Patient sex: M
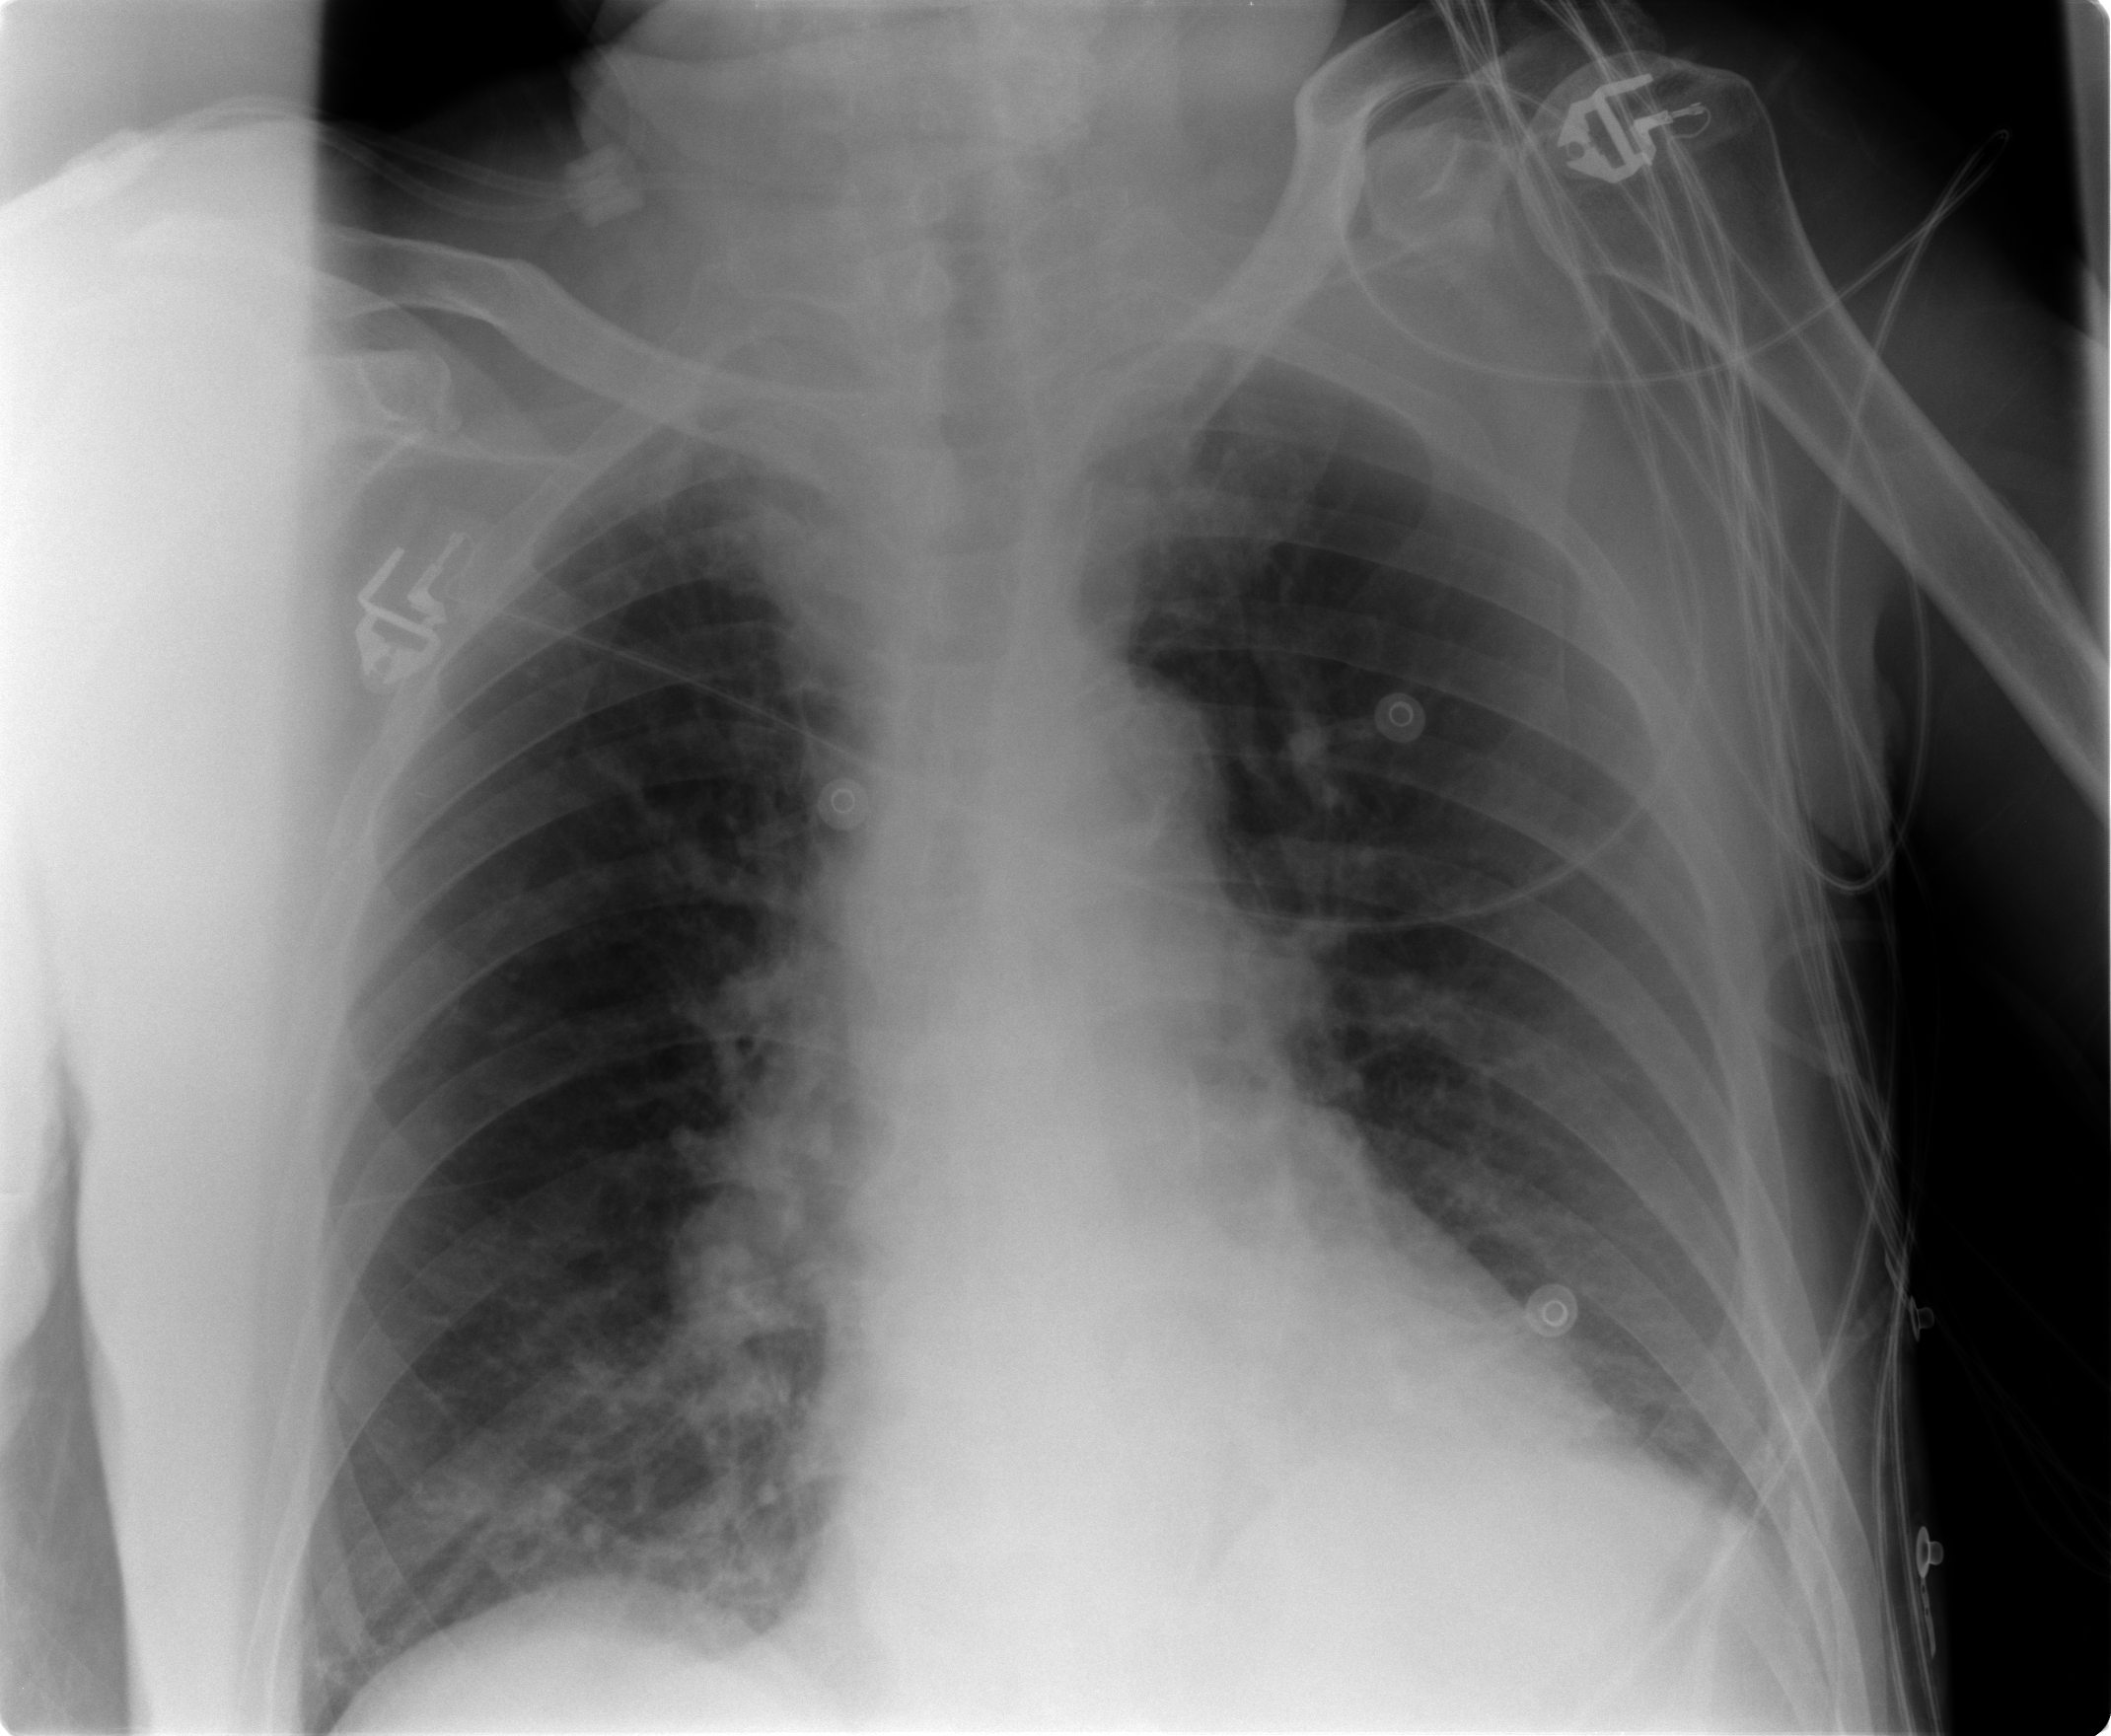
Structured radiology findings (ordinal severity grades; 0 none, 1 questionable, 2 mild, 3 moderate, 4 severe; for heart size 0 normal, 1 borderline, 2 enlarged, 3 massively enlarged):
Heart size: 0
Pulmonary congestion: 1
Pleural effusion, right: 0
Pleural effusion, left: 0
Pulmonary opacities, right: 0
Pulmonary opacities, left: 0
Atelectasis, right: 0
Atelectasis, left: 0